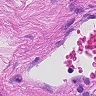
Metastatic tissue present: no